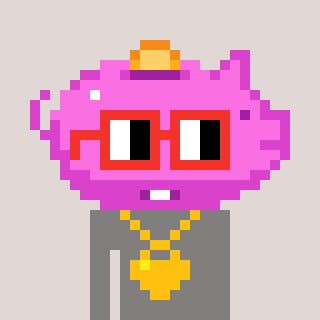
a pixel art character with square red glasses, a piggybank-shaped head and a bluegrey-colored body on a warm background